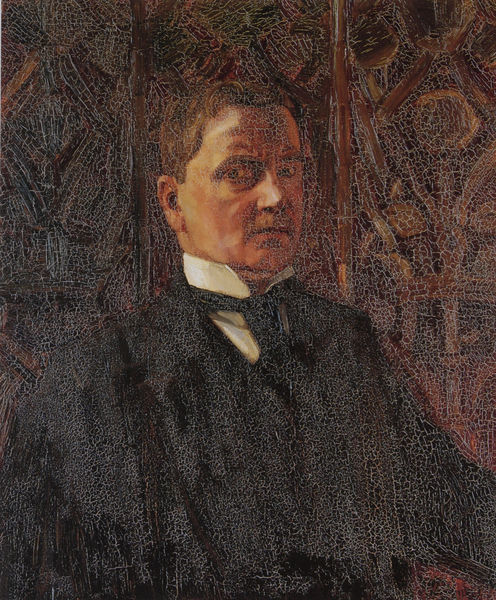
Titel: Selbstbildnis
Künstler: Heinrich Wilhelm Trübner
Standort: Karlsruhe
Institution: Staatliche Kunsthalle
Schlagwörter: blau, dunkel, gemälde, mann, schatten, weiß, braun, frisur, grau, hell, hintergrund, holz, licht, mund, nase, ohr, profil, schwarz, stirn, ölbild, blick, rot, muster, schleife, alt, anzug, bart, hemd, jacke, jung, wand, arm, augen, gesicht, inkarnat, kragen, bildnis, herr, portrait, porträt, öl, gitter, auge, haare, halbfigur, mantel, pose, hald, ohren, potrait, rechts, schulter, schultern, wangen, risse, steif, tapete, krawatte, ernst, streng, maler, fliege, selbstporträt, kritisch, vatermörder, stehkragen, mosaik, kravatte, schlips, halbprofil, rotbraun, firniss, holztafel, holzvertäfelung, korinth, breit, ornamentik, bartlos, boccioni, munde, craquelée, 3/4